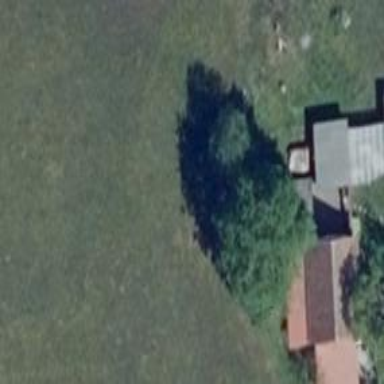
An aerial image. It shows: Deciduous broadleaved tree.